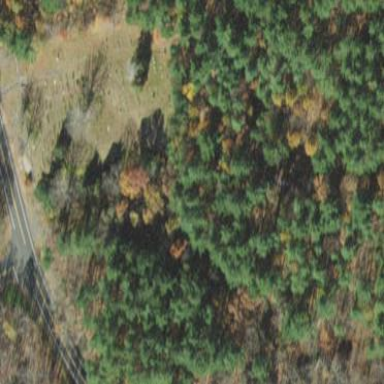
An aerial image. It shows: Cemetery area categorized as cemetery.